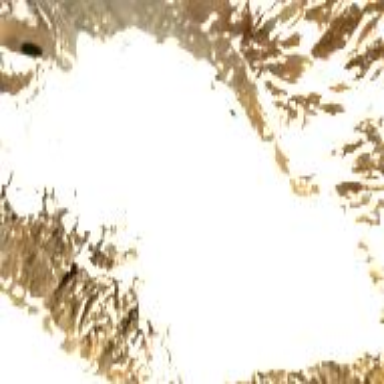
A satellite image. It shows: Stunning view of glacier.